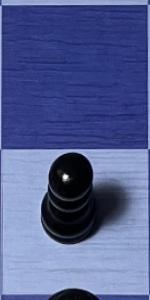
Label: Pawn_Black